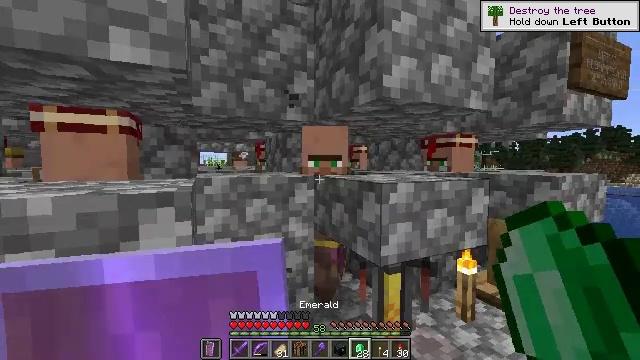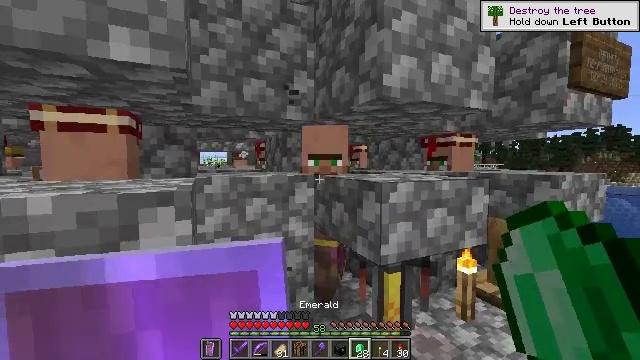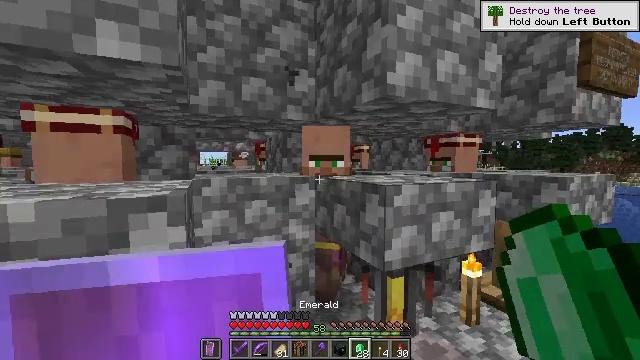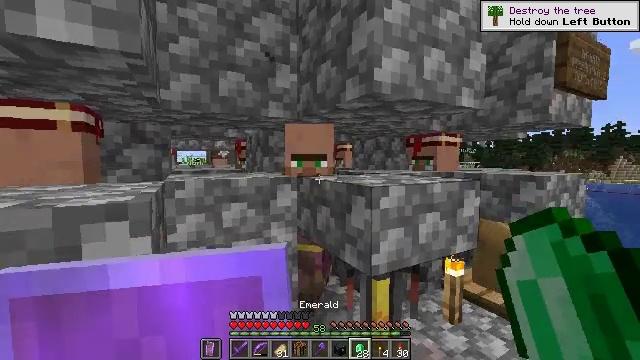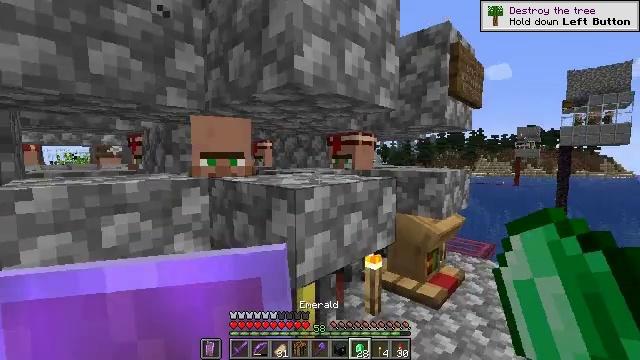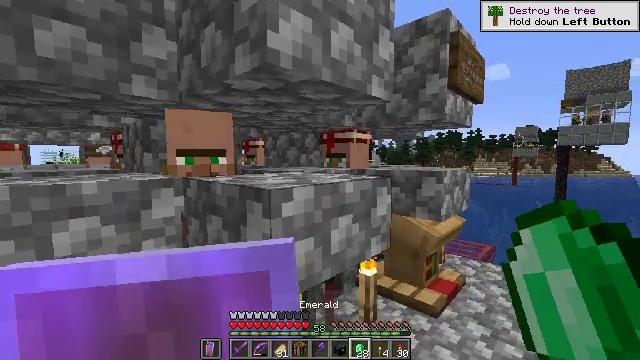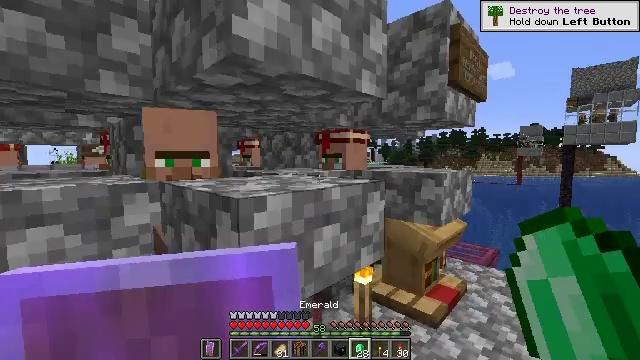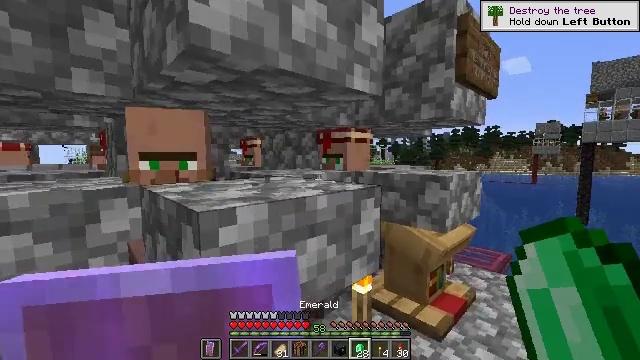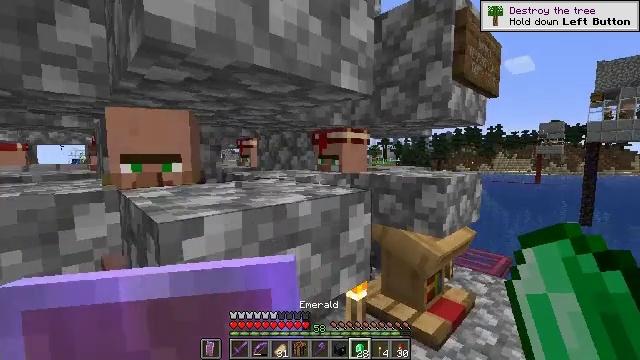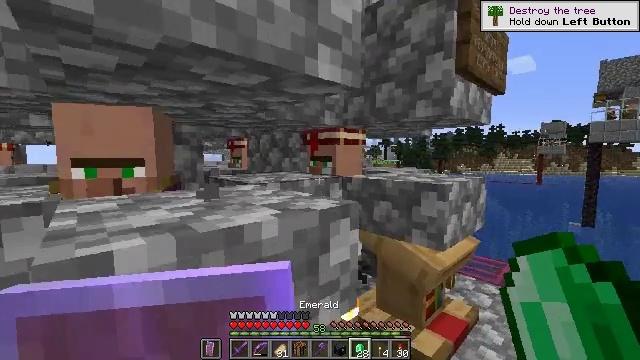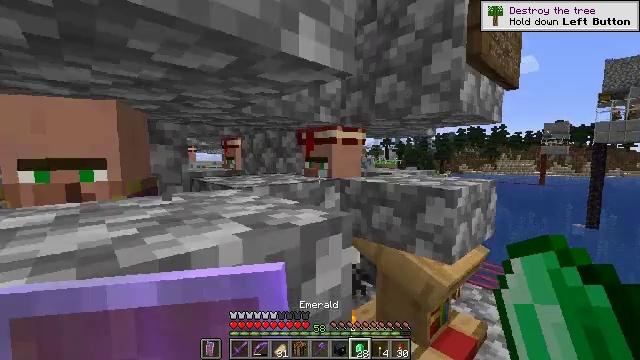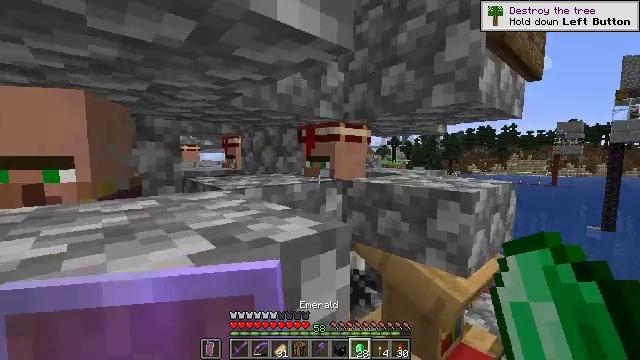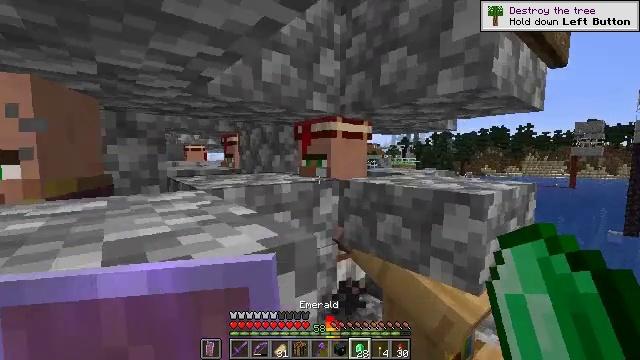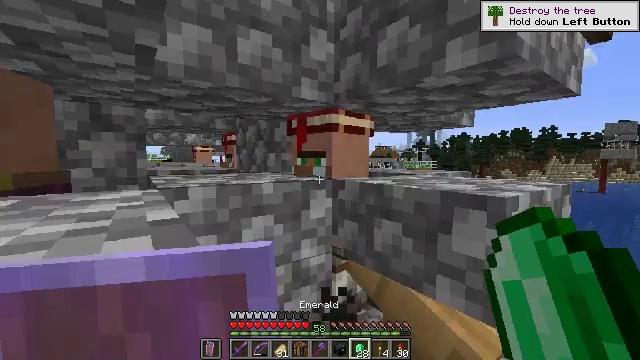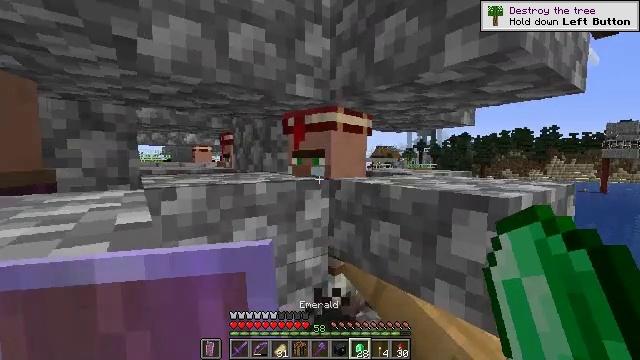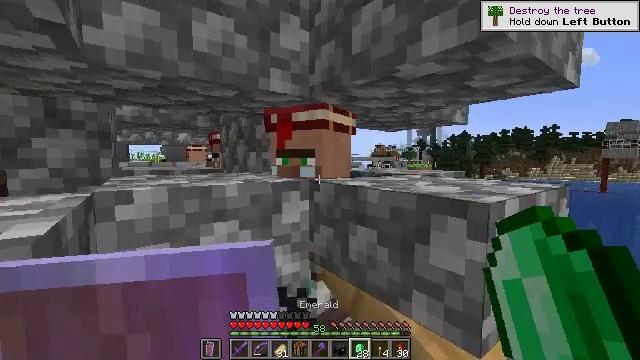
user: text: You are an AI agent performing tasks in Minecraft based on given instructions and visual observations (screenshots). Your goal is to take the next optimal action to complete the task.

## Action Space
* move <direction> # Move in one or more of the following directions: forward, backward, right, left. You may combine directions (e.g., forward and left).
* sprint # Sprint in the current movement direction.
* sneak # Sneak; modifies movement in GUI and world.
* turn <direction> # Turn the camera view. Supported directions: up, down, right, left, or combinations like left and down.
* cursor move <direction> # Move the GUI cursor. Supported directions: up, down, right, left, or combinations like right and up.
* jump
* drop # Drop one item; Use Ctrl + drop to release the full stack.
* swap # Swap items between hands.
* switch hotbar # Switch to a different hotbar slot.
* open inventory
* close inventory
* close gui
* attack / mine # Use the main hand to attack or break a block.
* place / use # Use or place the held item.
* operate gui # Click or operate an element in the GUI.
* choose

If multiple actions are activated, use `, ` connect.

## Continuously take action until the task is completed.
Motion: motion action
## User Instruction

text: Craft a lantern from iron nuggets and a torch.
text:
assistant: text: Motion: no_op
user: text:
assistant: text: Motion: move forward
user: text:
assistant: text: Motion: move forward, turn right
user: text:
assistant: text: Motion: move forward and move right, turn right
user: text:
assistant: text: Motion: move forward and move right
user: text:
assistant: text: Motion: move forward and move right
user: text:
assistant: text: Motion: move forward and move right, turn left
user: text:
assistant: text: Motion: move forward
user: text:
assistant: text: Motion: move forward
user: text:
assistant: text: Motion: move forward
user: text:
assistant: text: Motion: move forward and move right, turn left
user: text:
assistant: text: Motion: move forward and move right, turn left
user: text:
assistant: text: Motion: move forward, turn left
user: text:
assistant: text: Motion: move forward
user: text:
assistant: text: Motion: move forward
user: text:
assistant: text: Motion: move forward
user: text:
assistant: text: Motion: move forward
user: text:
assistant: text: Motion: move forward
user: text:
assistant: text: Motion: move forward
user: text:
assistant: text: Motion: move forward
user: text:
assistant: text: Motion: no_op
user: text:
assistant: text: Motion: no_op
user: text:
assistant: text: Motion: no_op
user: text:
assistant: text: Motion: use / place
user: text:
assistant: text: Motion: use / place
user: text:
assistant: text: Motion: use / place
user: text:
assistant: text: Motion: no_op
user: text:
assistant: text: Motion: no_op
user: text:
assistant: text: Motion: no_op
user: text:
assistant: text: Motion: no_op